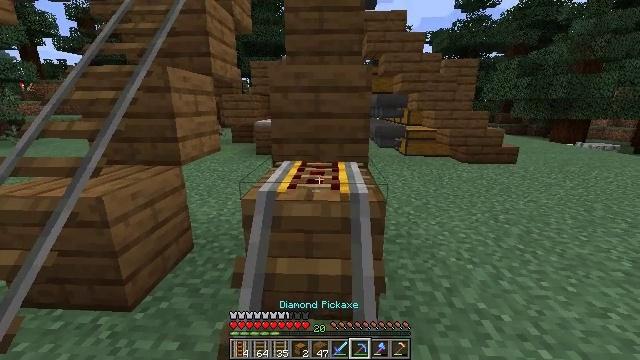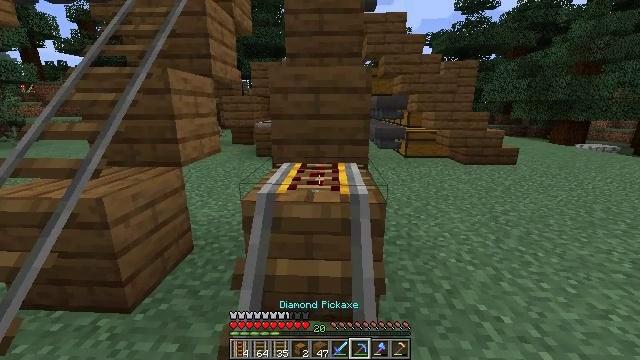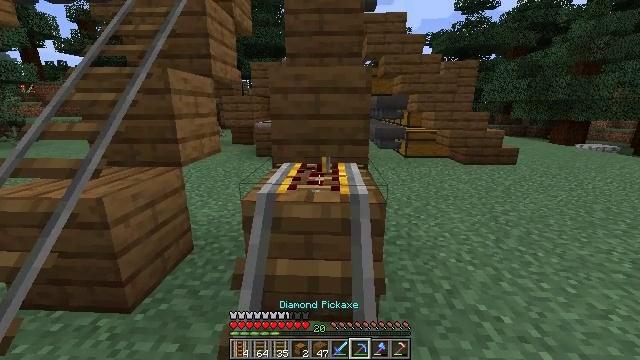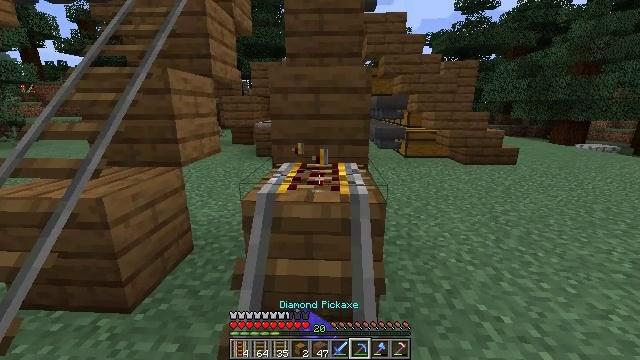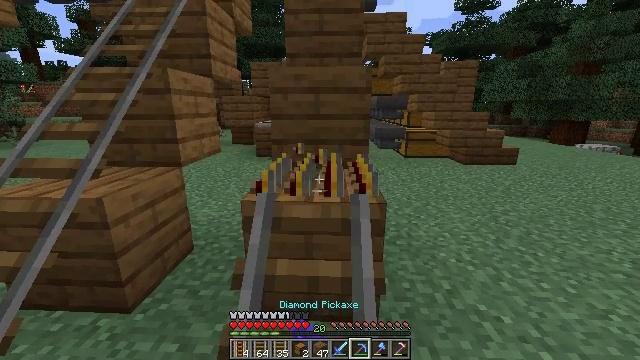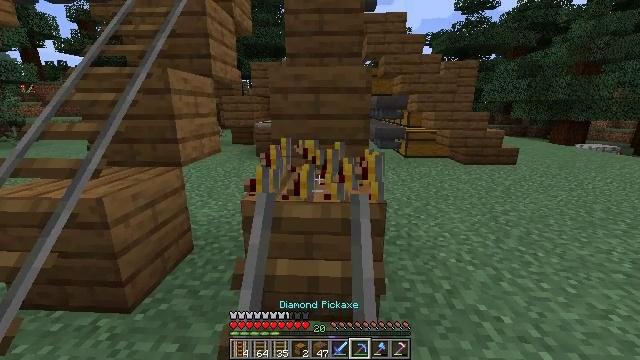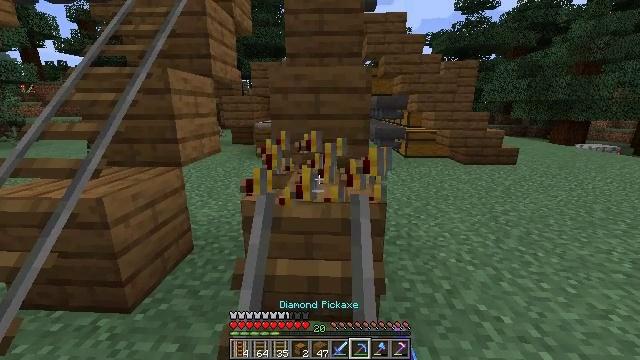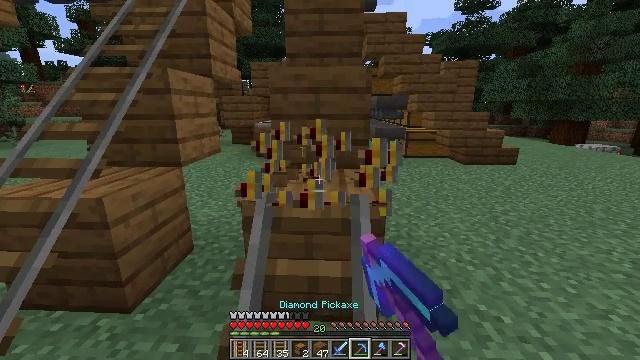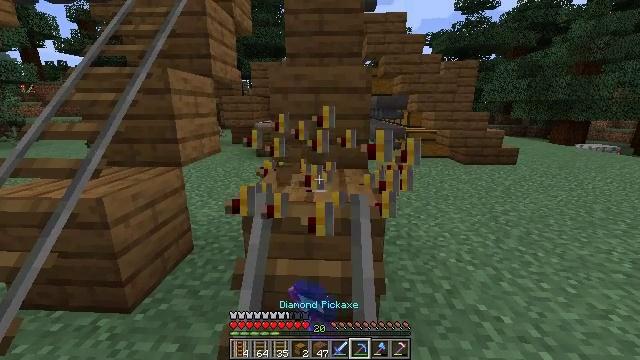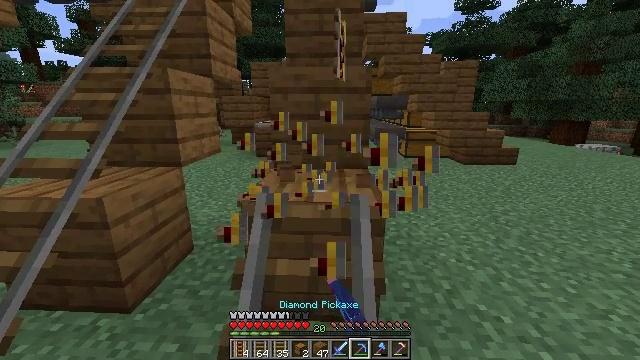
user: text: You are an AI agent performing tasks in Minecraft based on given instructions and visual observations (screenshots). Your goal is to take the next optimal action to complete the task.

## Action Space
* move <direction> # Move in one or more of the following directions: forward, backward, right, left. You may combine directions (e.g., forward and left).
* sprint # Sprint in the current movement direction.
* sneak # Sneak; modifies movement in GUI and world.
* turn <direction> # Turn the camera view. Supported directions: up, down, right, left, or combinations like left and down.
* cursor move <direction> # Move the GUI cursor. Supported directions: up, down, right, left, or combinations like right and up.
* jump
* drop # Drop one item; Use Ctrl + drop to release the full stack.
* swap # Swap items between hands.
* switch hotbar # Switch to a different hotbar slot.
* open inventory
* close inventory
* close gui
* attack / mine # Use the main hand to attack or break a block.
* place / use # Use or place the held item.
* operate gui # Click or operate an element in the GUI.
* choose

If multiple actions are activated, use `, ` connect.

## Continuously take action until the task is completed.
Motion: motion action
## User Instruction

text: Break the powered rail to collect it.
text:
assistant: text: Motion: no_op
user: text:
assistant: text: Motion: attack / mine
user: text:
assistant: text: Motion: attack / mine
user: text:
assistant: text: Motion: attack / mine
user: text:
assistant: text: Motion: attack / mine
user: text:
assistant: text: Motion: attack / mine
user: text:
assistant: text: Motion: attack / mine
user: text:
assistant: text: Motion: attack / mine
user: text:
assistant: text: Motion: attack / mine
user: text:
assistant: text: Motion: attack / mine